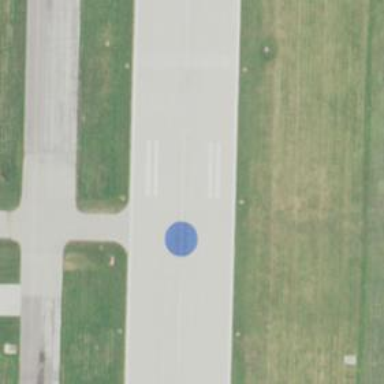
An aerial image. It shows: The threshold of airport.